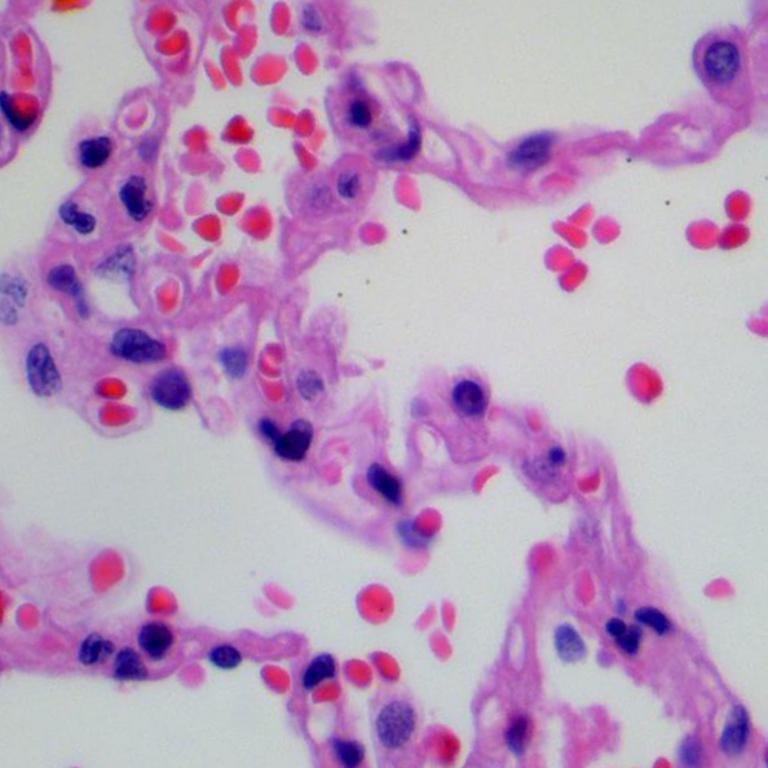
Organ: lung
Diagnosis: benign